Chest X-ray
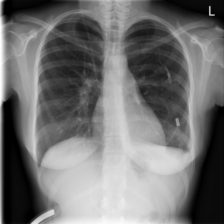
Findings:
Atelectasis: negative
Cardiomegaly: negative
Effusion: positive
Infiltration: negative
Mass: negative
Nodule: negative
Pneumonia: negative
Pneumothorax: negative
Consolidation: negative
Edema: negative
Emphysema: negative
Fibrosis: negative
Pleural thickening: negative
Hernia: negative